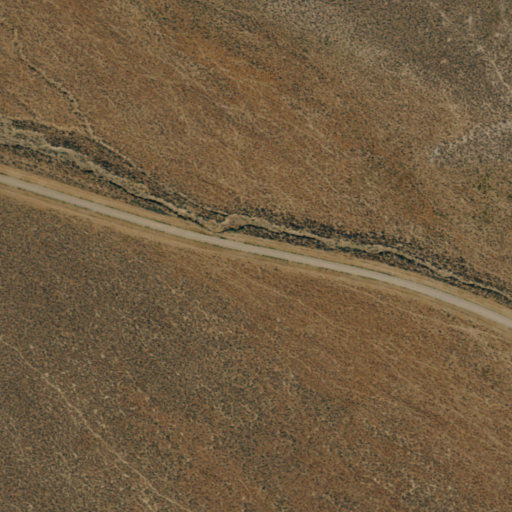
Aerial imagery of valley in Nevada named Trail Canyon containing shrub and grassland